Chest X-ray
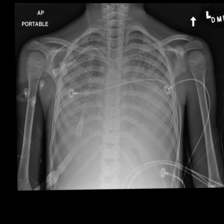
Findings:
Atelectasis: negative
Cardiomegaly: negative
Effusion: negative
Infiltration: negative
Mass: negative
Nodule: negative
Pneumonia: negative
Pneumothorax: negative
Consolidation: negative
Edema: positive
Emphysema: negative
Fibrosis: negative
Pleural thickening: negative
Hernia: negative